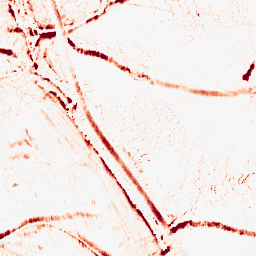
Category: morphological
Decomposition family: morphological_ellipse
Decomposition parameters: operation: opening
width: 10
height: 5
Upsampling method: cubic_mitchell
Upsampling parameters: scale: 2
Upsampling scale: 2